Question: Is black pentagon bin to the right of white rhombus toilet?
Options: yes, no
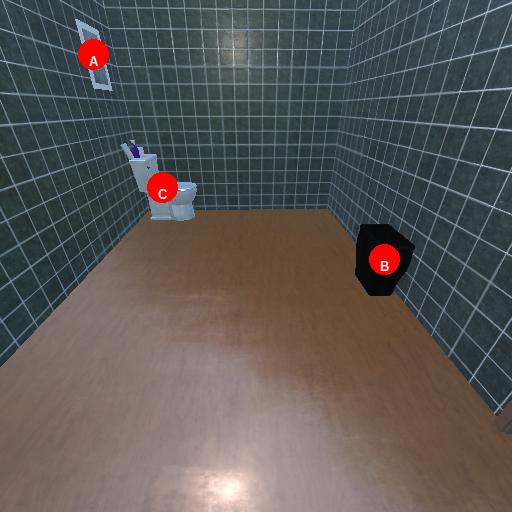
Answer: yes